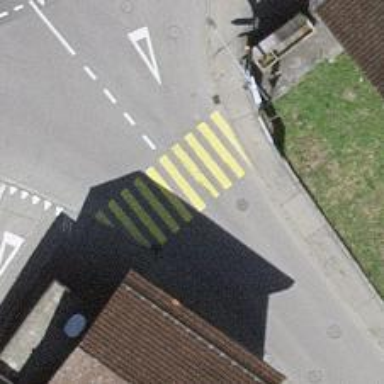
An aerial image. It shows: Uncontrolled zebra crossing on the road.